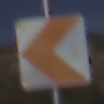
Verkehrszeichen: RichtungstafelnInKurvenKleinRechts
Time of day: Midday
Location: Outdoor (Nature)
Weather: Clear
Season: NotSpecified
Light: Natural